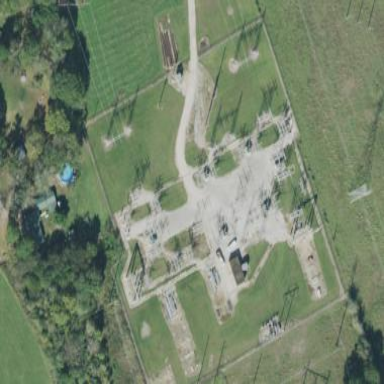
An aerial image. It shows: Outdoor power substation. The substation is at the transmission level. It is surrounded by fence.